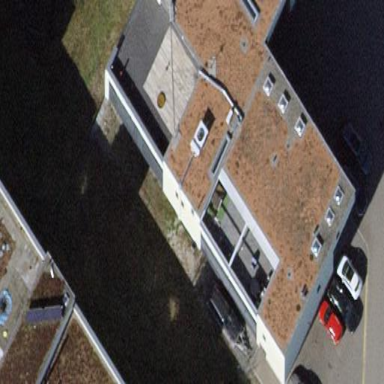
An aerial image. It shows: Commercial building.